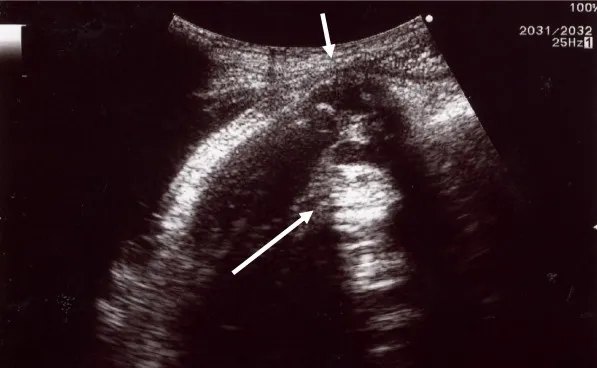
An abdominal ultrasound image of the uterine wall and the fetal minor part. The small arrow indicates a thin uterine wall, which is slightly bulging. Beneath the thin uterine wall a fetal minor part (large arrow) is visible, which was palpated as a hard mass through the abdomen.
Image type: radiology (ultrasound)